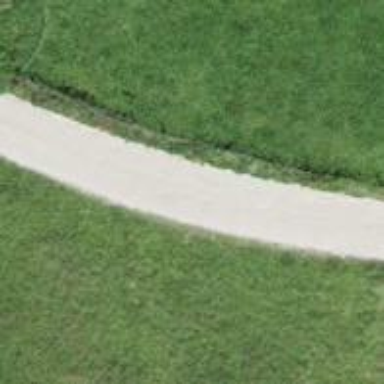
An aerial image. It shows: Track with fine gravel surface. The track has grade2 tracktype.